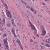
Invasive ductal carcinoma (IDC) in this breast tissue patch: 1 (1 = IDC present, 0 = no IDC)